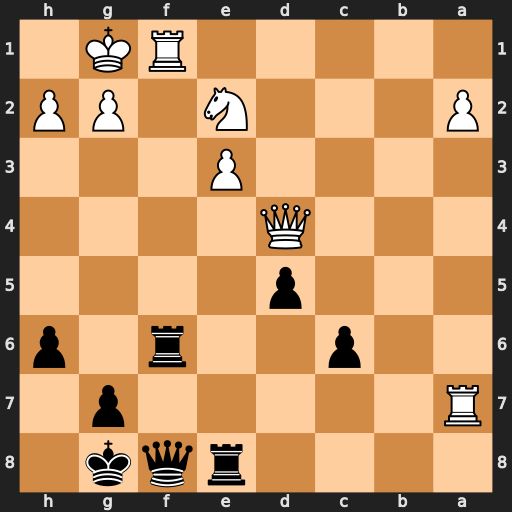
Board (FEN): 4rqk1/R5p1/2p2r1p/3p4/3Q4/4P3/P3N1PP/5RK1
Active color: b
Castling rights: -
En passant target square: -
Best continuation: Rxf1#